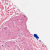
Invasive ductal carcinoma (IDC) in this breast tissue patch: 0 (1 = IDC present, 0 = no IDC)